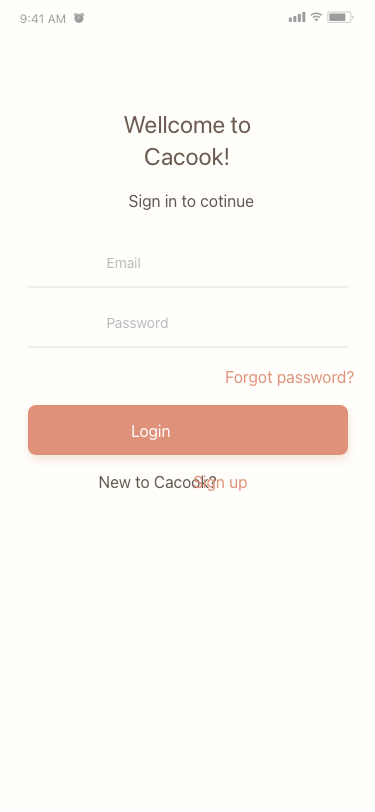
Text in this UI design:
Wellcome to
Cacook!